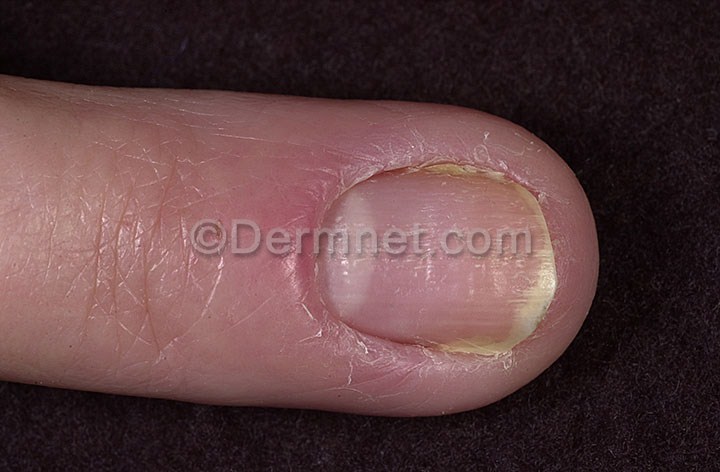
Disease: Nail Fungus and other Nail Disease